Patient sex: M
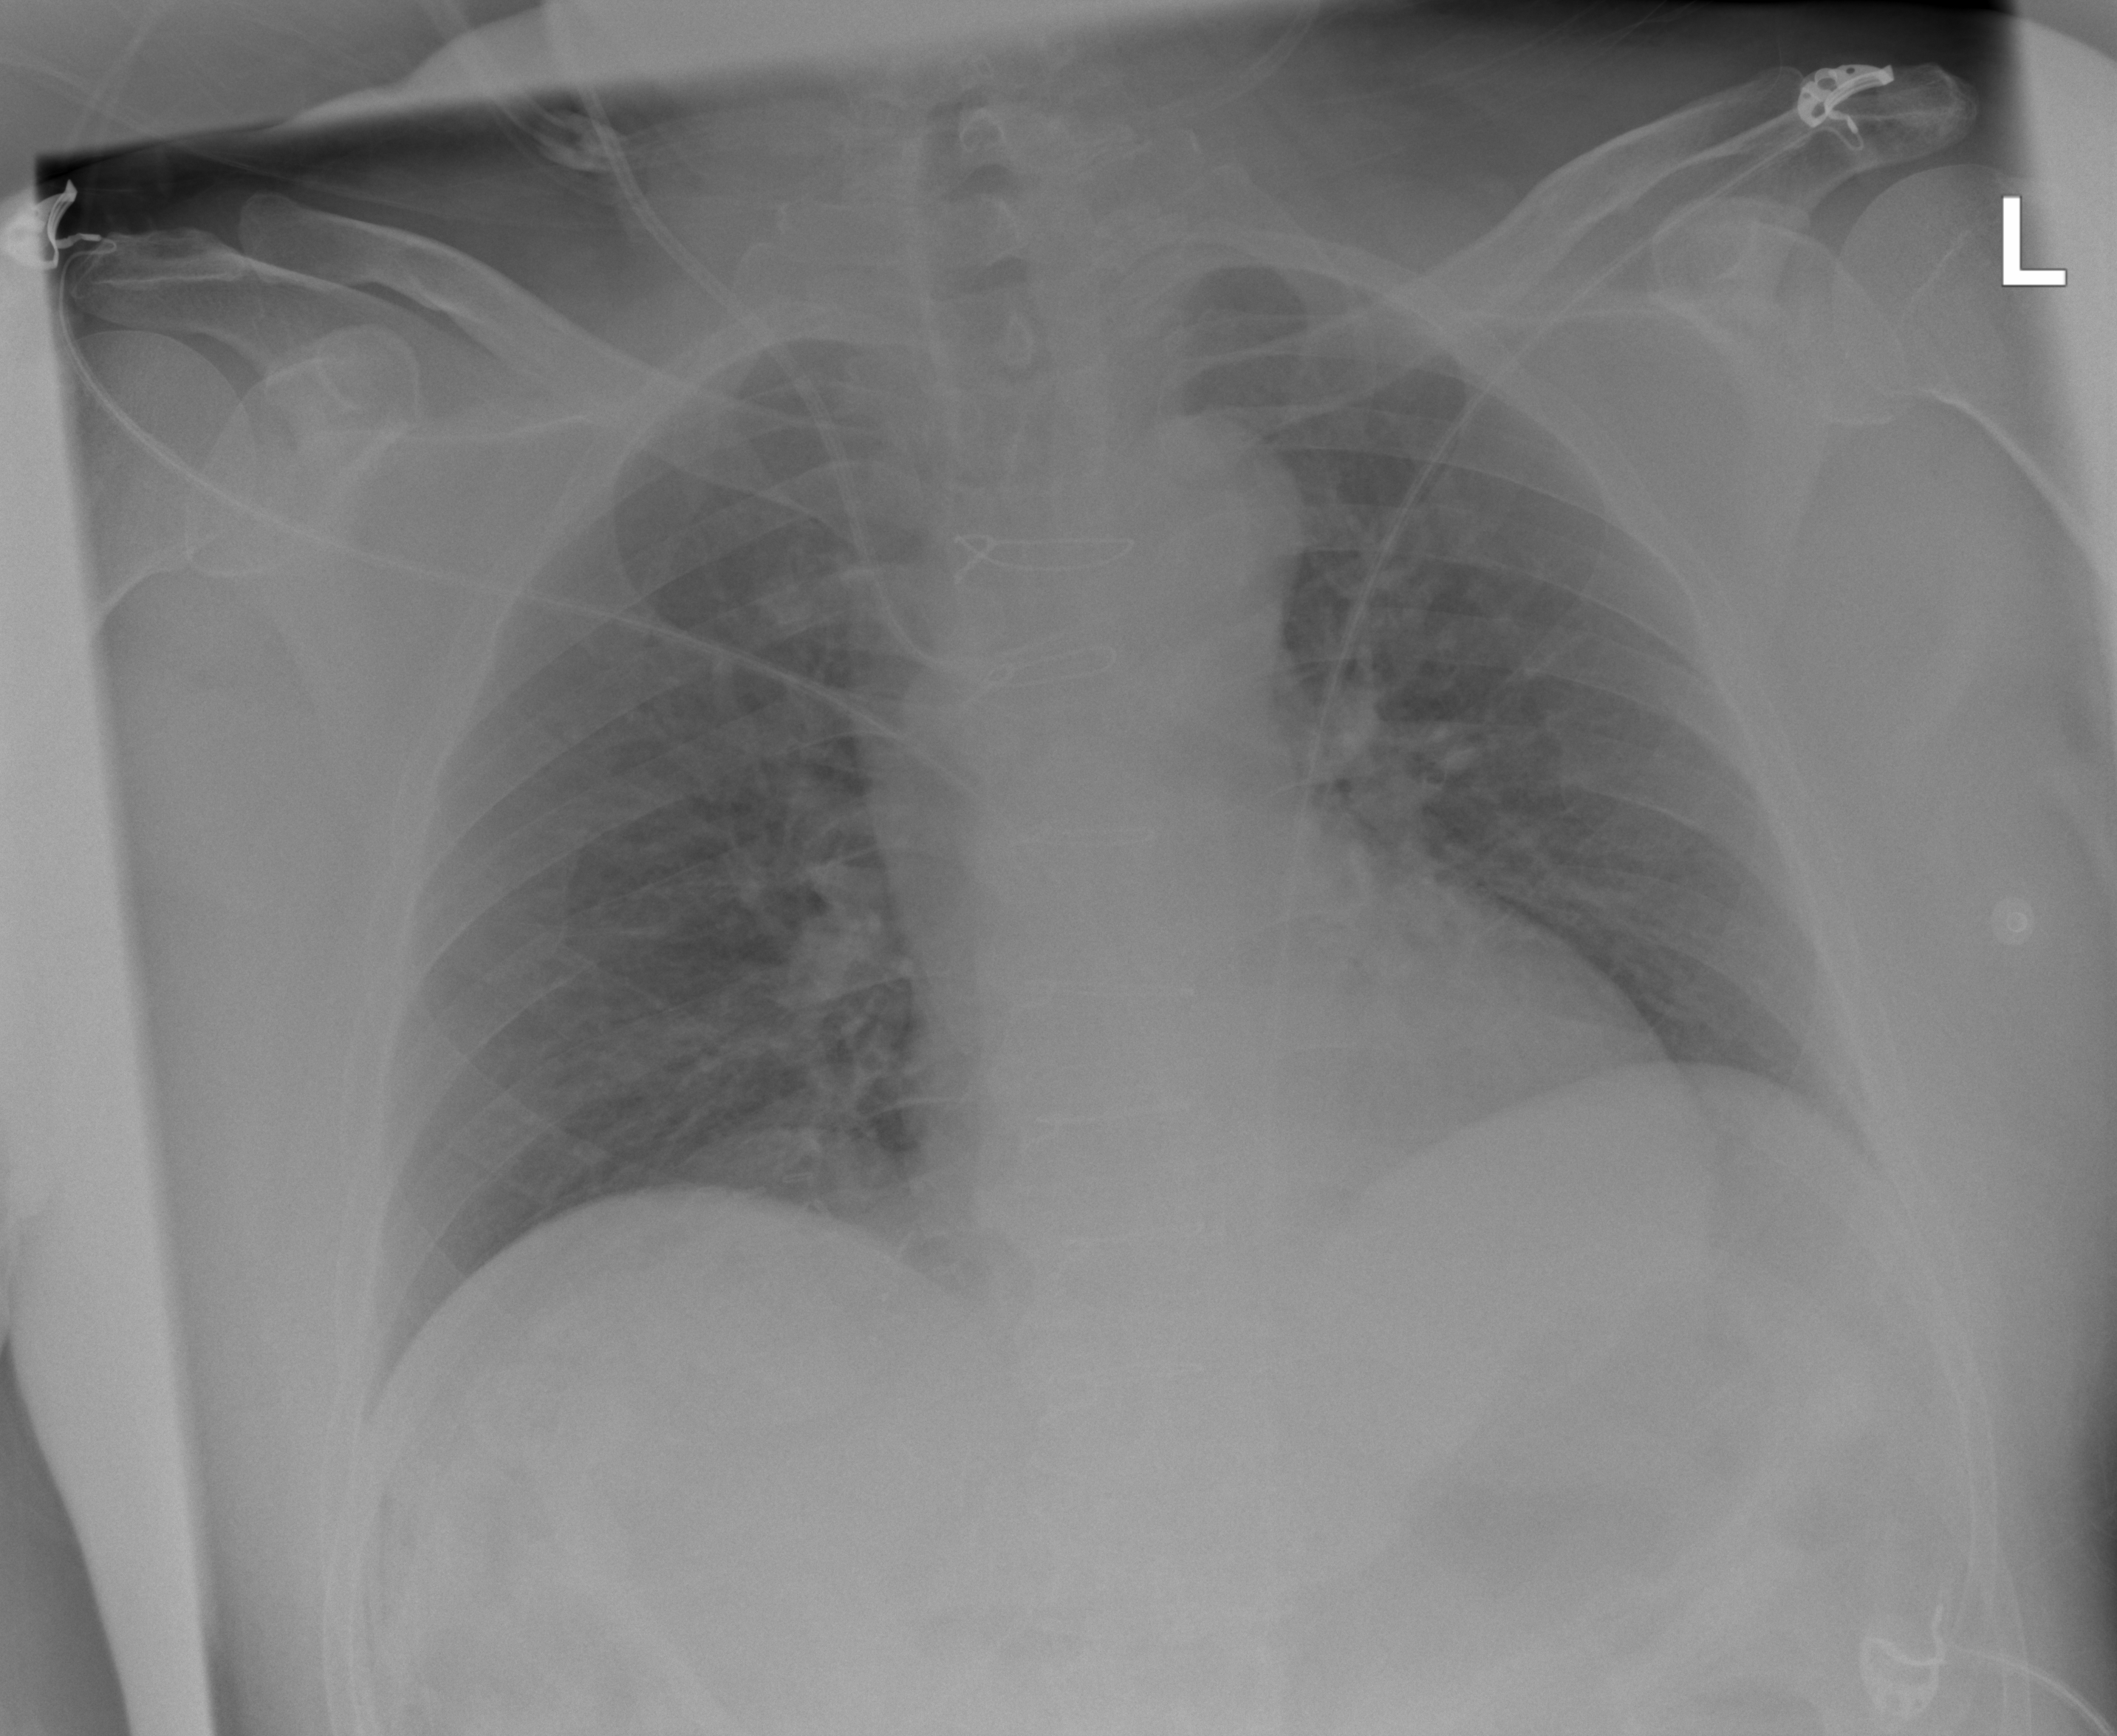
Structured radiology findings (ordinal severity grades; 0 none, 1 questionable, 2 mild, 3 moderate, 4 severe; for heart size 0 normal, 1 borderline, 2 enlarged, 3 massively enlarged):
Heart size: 2
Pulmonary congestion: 0
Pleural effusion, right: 1
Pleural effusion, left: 0
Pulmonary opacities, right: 0
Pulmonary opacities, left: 0
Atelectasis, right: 0
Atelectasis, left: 0